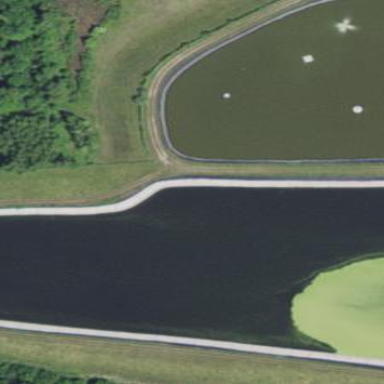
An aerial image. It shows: Picturesque pond located within basin area.